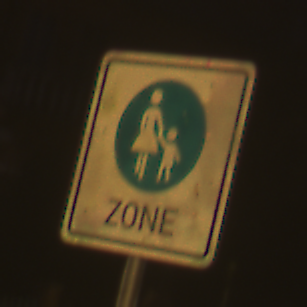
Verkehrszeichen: BeginnFussgaengerzone
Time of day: Night
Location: Outdoor (Urban)
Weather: Clear
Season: NotSpecified
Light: Artificial